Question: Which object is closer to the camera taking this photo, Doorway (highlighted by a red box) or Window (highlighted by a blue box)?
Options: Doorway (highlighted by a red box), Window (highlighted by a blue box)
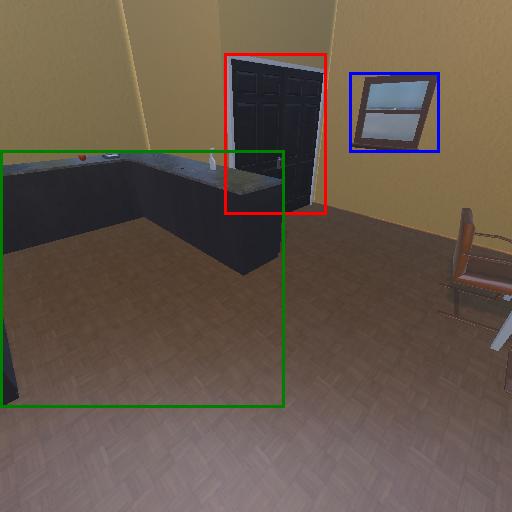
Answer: Doorway (highlighted by a red box)